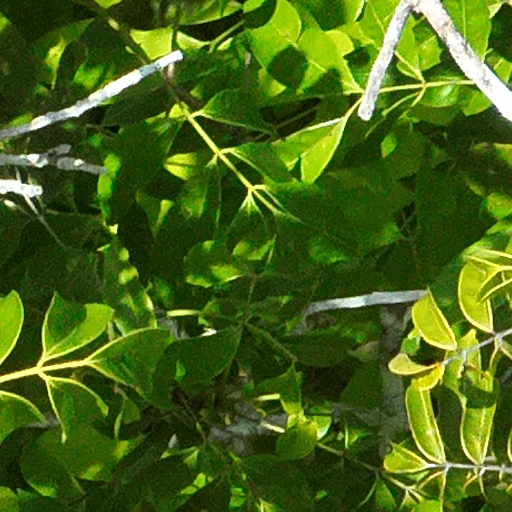
Species: Lonchocarpus heptaphyllus
GBIF accepted scientific name: Lonchocarpus heptaphyllus
Crown area (m\u00b2): 113.858